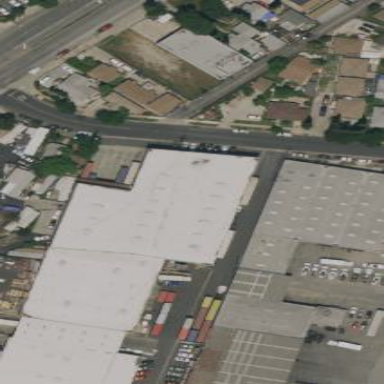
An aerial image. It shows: Industrial building.